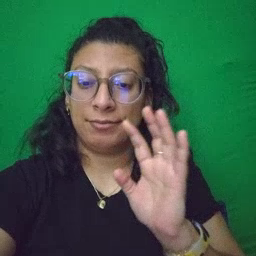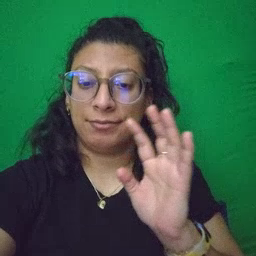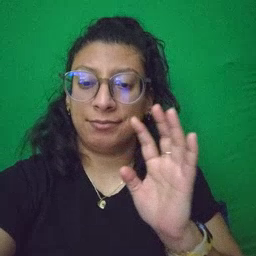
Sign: taste